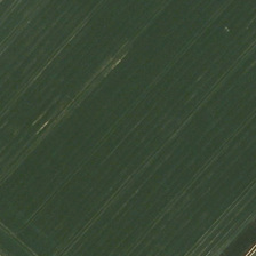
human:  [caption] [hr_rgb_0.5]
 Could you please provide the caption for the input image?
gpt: The lawn is large and dark green.

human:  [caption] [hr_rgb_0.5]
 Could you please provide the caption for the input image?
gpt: The lawn is large and dark green.

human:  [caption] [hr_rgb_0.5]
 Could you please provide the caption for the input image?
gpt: Lawn is huge and dark green.

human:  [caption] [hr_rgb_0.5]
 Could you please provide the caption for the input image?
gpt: The lawn is big and dark green.

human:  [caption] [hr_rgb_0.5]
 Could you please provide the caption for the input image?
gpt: The lawn is huge and colourful with dark green.